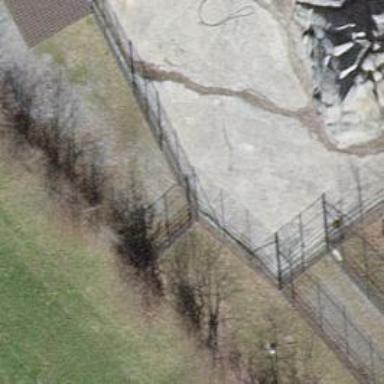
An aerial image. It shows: Gate.